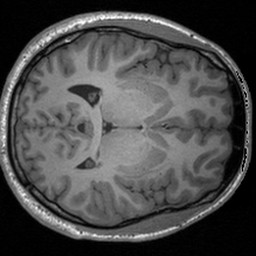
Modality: T1w
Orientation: axial
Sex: male
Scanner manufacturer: siemens
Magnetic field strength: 3 T
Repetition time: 1.9 s
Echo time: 0.00226 s